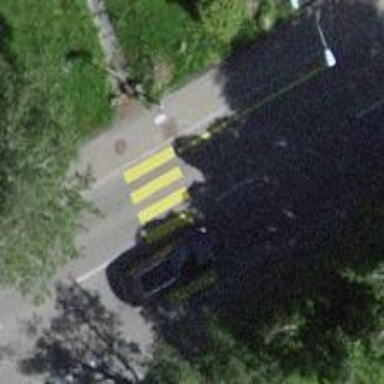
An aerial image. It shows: Zebra crossing on the road.